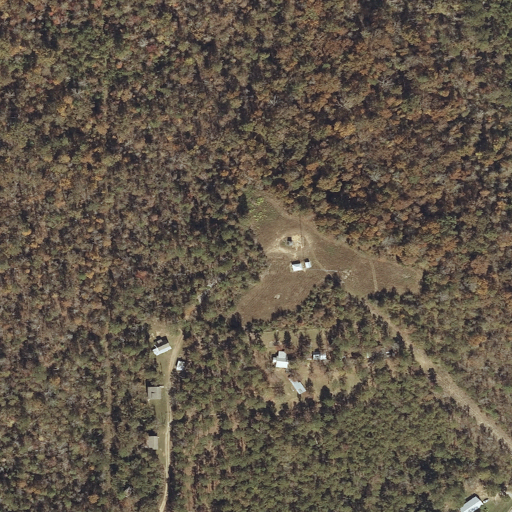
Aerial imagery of mountain in Alabama named Kennedy Hill containing deciduous forest, evergreen forest, mixed forest, open development, shrub, and low intensity development